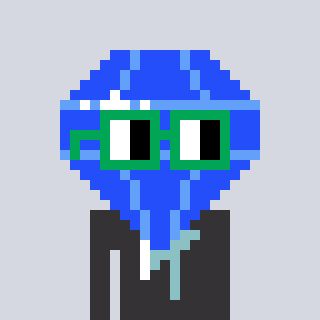
a pixel art character with square green glasses, a blue diamond-shaped head and a grayscale-colored body on a cool background